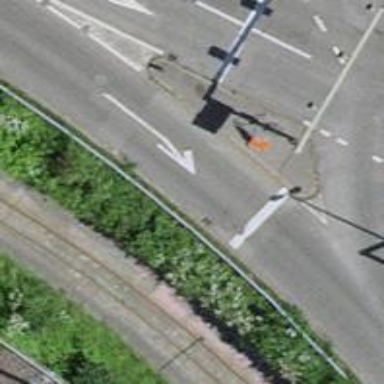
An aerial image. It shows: Asphalt road with secondary link designation.